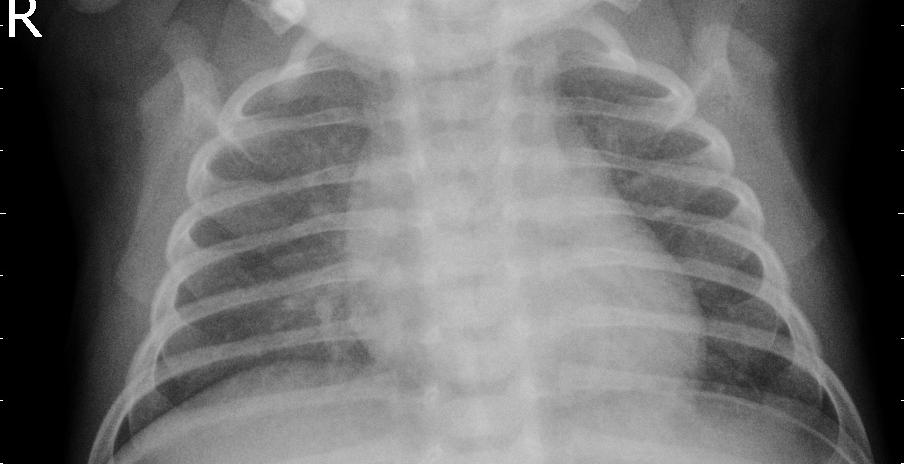
Diagnosis: PNEUMONIA